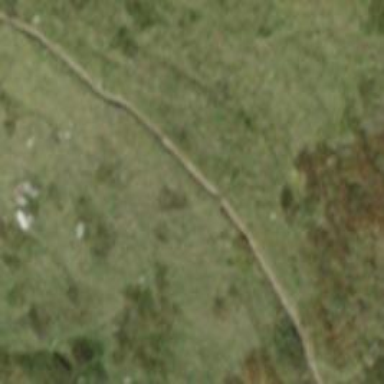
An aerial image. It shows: Path with grade 2 track type.